Question: I couldn't get an example from a cocoa programming book to work (part of the problem I think is XCode is out of date). It didn't mention anything special I had to do to receive notifications from NSTableView other than make the appropriate connections in IB. The app is a program with a NSTextField for User input and when a button is clicked an instance of NSSpeechSynthesizer will speak the line entered. Im supposed to be able to switch speaking voices by selecting a row on the table view. I can click on, the app technically works but I can't change the default speaking voice by clicking a row on NSTableView on the GUI:

appdelegate.h:
'''
#import <Cocoa/Cocoa.h>
@interface AppDelegate : NSObject <NSApplicationDelegate,NSSpeechSynthesizerDelegate,NSTableViewDelegate>
{
NSArray *_voices;
NSSpeechSynthesizer *_speechSynth;
}
@property (assign) IBOutlet NSWindow *window;
@property (weak) IBOutlet NSTextField *textField;
@property (assign) IBOutlet NSTextField *text;
@property (assign) IBOutlet NSButton *_speakButton;
@property (assign) IBOutlet NSButton *_stopButton;
@property (assign) IBOutlet NSTableView *table;
-(IBAction)sayIt:(id)sender;
-(IBAction)stopIt:(id)sender;
@end
'''
appdelegate.m:
'''
#import "AppDelegate.h"
@implementation AppDelegate
@synthesize window = _window;
@synthesize textField = _textField;
@synthesize text = _text;
@synthesize _speakButton;
@synthesize _stopButton;
@synthesize table;
-(void)speechSynthesizer:(NSSpeechSynthesizer *)sender didFinishSpeaking:(BOOL)finishedSpeaking
{
NSLog(@"finishedSpeaking=%d",finishedSpeaking);
[_speakButton setEnabled:YES];
[_stopButton setEnabled:NO];
[table setEnabled:YES];
}
-(id)init
{
NSLog(@"init called");
self = [super init];
if (self)
{
NSLog(@"init");
_speechSynth = [[NSSpeechSynthesizer alloc] initWithVoice:nil];
[_speechSynth setDelegate:self];
[_text setStringValue:@""];
_voices = [NSSpeechSynthesizer availableVoices];
}
//I added this line myself as I was trying to figure it out
[[NSNotificationCenter defaultCenter] addObserver:self selector:@selector(tableViewSelectionDidChange:) name:@"MyNotification" object:table];
return self;
}
-(IBAction)sayIt:(id)sender
{
NSString *string = [_textField stringValue];
if([string length]==0)
{
NSLog(@"string from %@ is of zero-length",_textField);
return;
}
[_speechSynth startSpeakingString:string];
[_text setStringValue:[_speechSynth voice]];
...
}
-(IBAction)stopIt:(id)sender
{
NSLog(@"stopping");
...
}
-(NSInteger)numberOfRowsInTableView:(NSTableView *)tv
{
return (NSInteger)[_voices count];
}
-(id)tableView:(NSTableView *)tv
objectValueForTableColumn:(NSTableColumn *)tableColumn row:(NSInteger)row
{
NSString *v = [_voices objectAtIndex:row];
NSDictionary *dict =[NSSpeechSynthesizer attributesForVoice:v];
return [dict objectForKey:NSVoiceName];
}
-(void)tableViewSelectionDidChange:(NSNotification *)notification
{
NSInteger row = [table selectedRow];
if(row==-1) return;
NSString *selectedVoice = [_voices objectAtIndex:row];
[_speechSynth setVoice:selectedVoice];
NSLog(@"new voice = %@",selectedVoice);
}
-(void)awakeFromNib
{
NSLog(@"awakeFromNib");
NSString *defaultVoice = [NSSpeechSynthesizer defaultVoice];
NSInteger defaultRow = [_voices indexOfObject:defaultVoice];
NSIndexSet *indices = [NSIndexSet indexSetWithIndex:defaultRow];
[table selectRowIndexes:indices byExtendingSelection:NO];
[table scrollRowToVisible:defaultRow];
}
- (void)applicationDidFinishLaunching:(NSNotification *)aNotification
{
NSLog(@"Appdidfinishlaunching called");
}
@end
'''
I'm guessing I got this way wrong. I just need someone to point me in the right direction of how this is supposed to work.
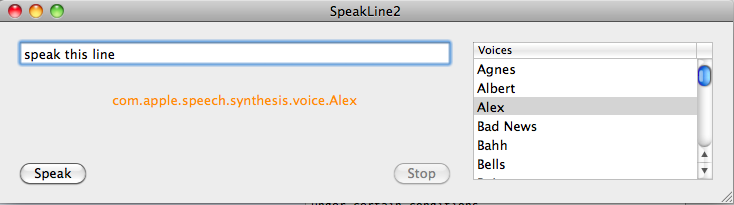
Answer: There are several possible sources of error here.
- You might have forgotten to hook the table view in the nib to the app delegate as its 'delegate'.- You might have forgotten to hook the app delegate in the nib to the text field as its 'textField'.(There are other possibilities (having to do with hooking things up in the nib) but I won't list all of them...)- If your goal really is to get the selection message as a notification, then this line is wrong:'''
[[NSNotificationCenter defaultCenter]
addObserver:self selector:@selector(tableViewSelectionDidChange:)
name:@"MyNotification" object:table];
'''
The name of this notification is not '@"MyNotification"'; it is 'NSTableViewSelectionDidChangeNotification'.